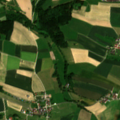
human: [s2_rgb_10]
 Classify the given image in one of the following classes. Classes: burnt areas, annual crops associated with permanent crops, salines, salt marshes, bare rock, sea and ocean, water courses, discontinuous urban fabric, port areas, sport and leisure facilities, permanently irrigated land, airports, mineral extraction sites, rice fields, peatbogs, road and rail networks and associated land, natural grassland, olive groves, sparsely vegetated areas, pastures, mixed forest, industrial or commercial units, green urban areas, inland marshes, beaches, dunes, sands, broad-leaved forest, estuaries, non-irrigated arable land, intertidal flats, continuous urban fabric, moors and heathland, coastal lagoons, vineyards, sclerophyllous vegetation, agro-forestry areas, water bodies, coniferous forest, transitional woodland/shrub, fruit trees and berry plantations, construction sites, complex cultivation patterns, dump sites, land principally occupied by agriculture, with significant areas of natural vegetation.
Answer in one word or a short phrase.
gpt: discontinuous urban fabric, non-irrigated arable land, complex cultivation patterns, land principally occupied by agriculture, with significant areas of natural vegetation, coniferous forest